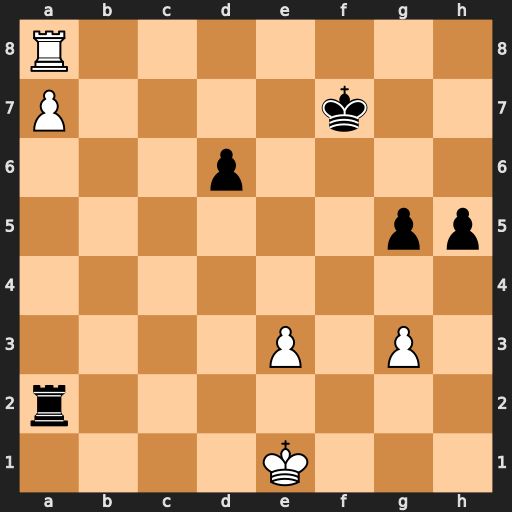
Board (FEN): R7/P4k2/3p4/6pp/8/4P1P1/r7/4K3
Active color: w
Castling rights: -
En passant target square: -
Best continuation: Rh8 Rxa7 Rh7+ Kf6 Rxa7